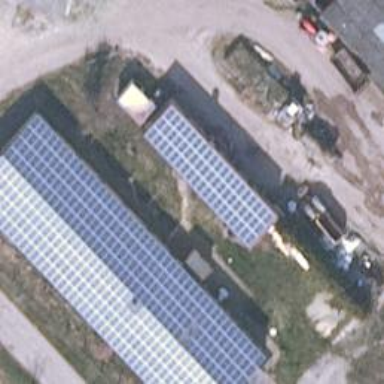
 generating electricity through photovoltaic methods."